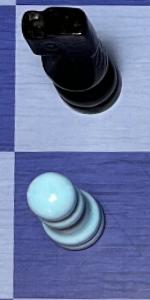
Label: Pawn_White